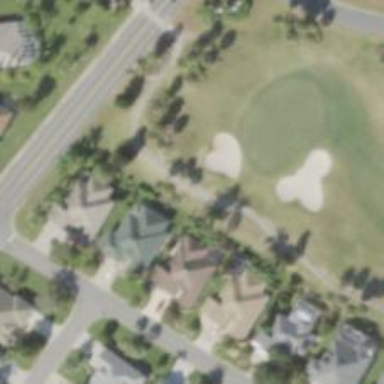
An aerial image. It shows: Path for golf carts.